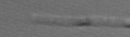
Label: Leptocylindrus